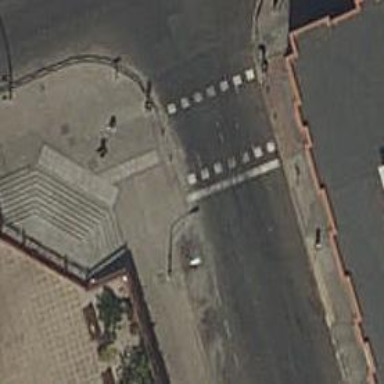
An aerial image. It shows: Road with traffic signals and zebra crossing with traffic signals.